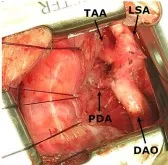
Intraoperative images. (A) Situs after stent implantation, showing transverse aortic arch (TAA), left subclavian artery (LSA) and descending aorta (DAO) and persistent ductus arteriosus (PDA).
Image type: medical_photograph (other_medical_photograph)